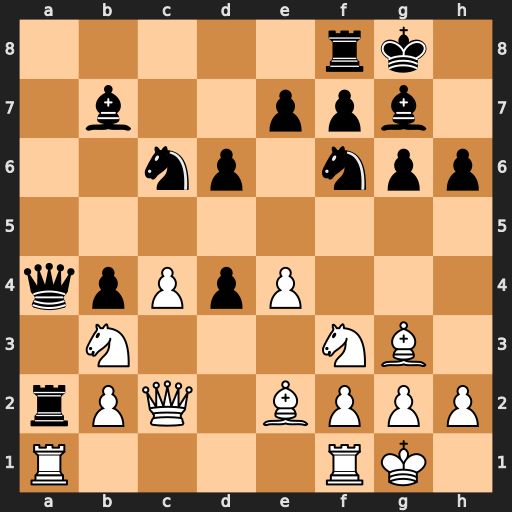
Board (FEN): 5rk1/1b2ppb1/2np1npp/8/qpPpP3/1N3NB1/rPQ1BPPP/R4RK1
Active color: w
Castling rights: -
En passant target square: -
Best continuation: Rxa2 Qxa2 Ra1 Qxa1+ Nxa1